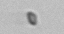
Label: nanoplankton_mix